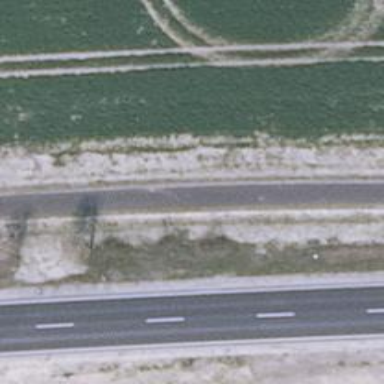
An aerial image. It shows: Asphalt cycleway.